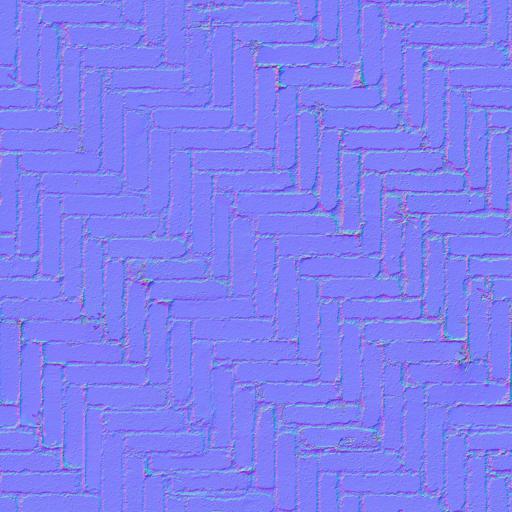
herringbone moss mossy pavement paving stones